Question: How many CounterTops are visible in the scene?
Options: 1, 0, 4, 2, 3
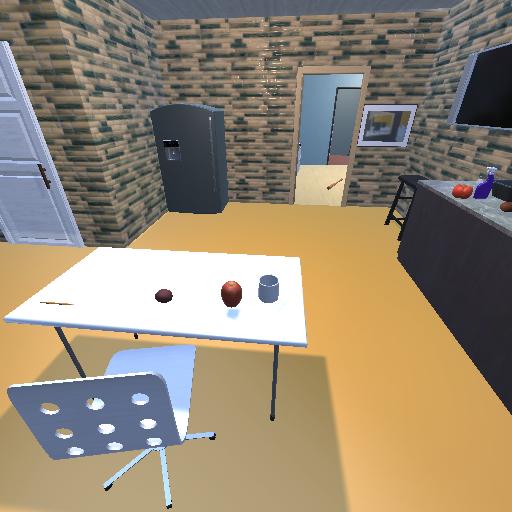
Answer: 1